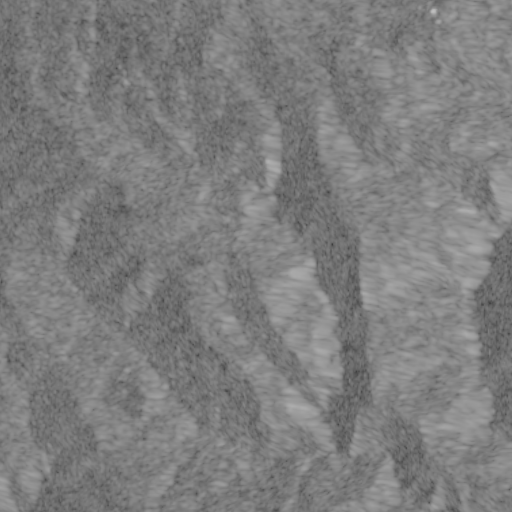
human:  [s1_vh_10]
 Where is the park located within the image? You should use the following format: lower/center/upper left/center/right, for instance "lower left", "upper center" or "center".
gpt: The park is located in the upper right of the image.
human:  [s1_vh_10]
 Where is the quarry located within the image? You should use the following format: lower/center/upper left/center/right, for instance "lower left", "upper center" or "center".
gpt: The quarry is located in the lower right of the image.
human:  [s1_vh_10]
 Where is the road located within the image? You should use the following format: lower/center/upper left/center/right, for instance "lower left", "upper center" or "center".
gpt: There is no road in the image.

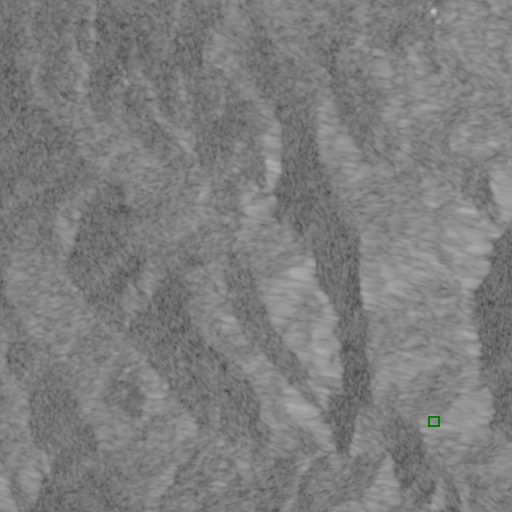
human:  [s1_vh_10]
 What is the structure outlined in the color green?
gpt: The structure outlined in green is a quarry.
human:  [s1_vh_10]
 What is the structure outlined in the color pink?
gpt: There is no pink outline.